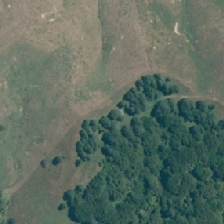
Land cover: indigenous_forest